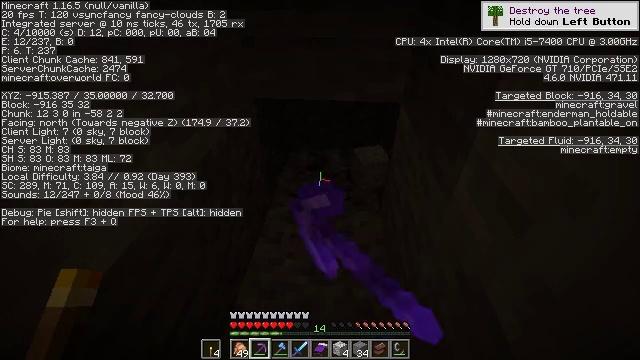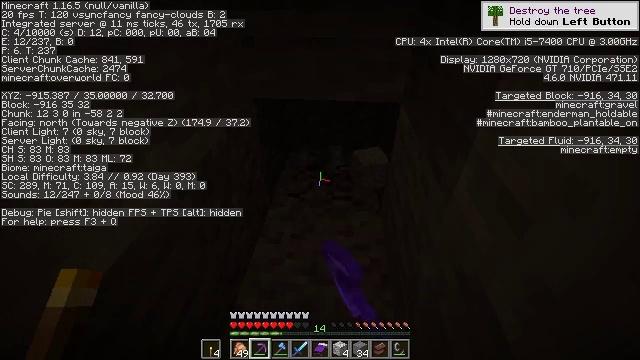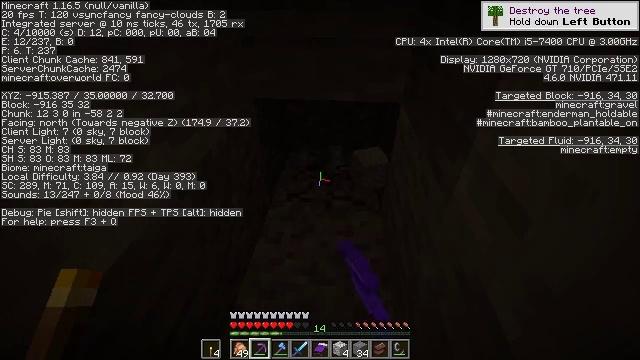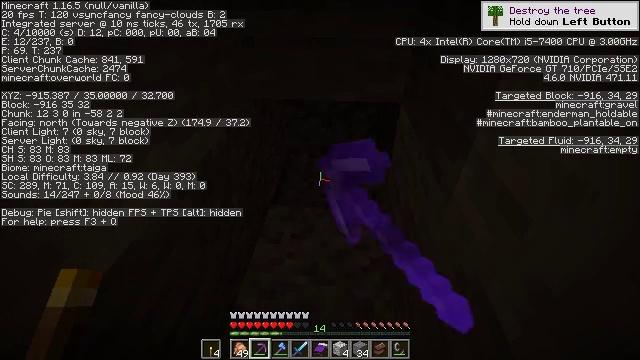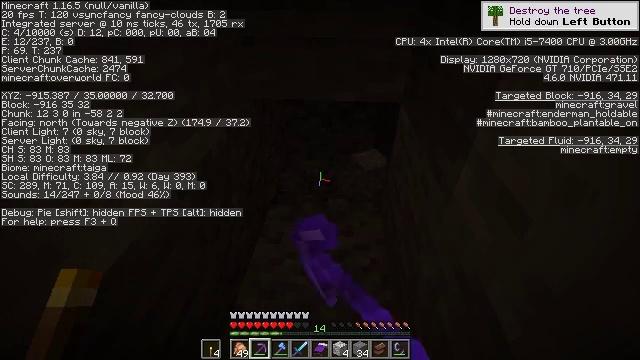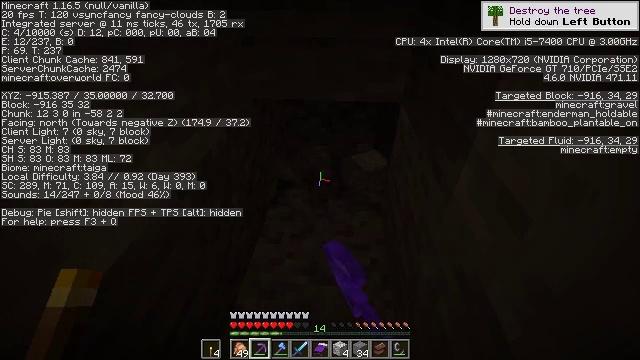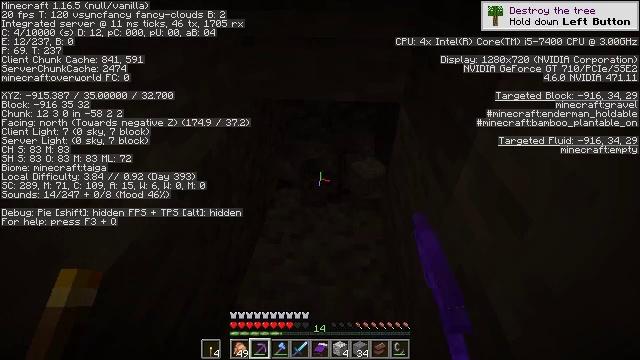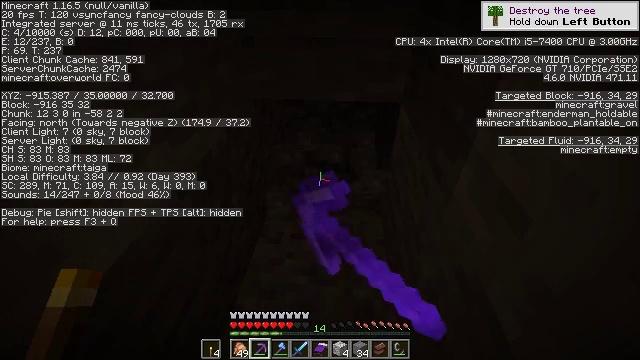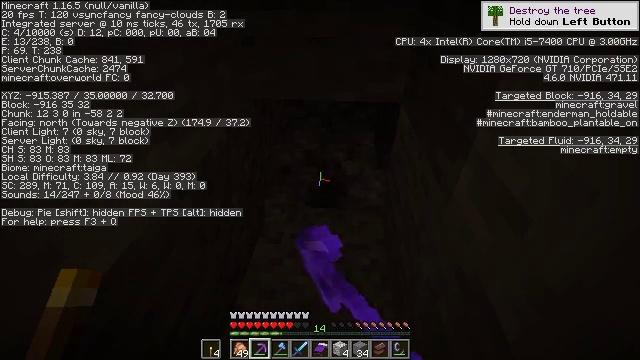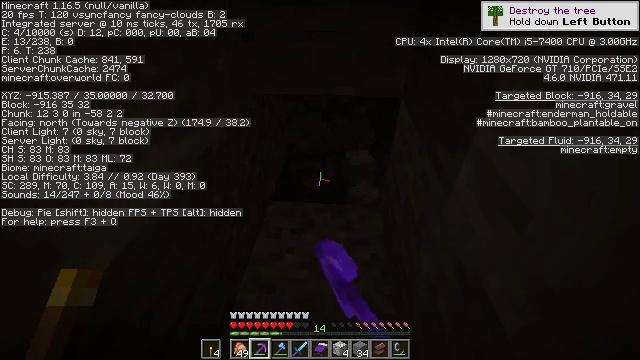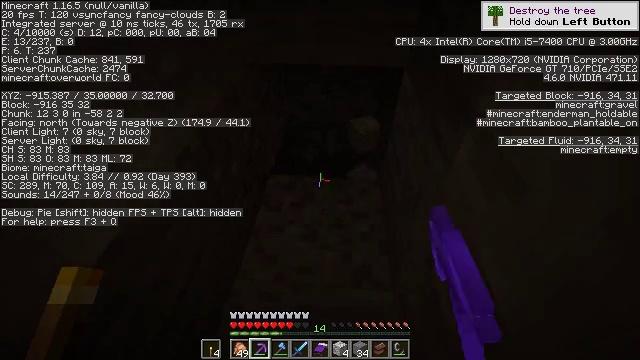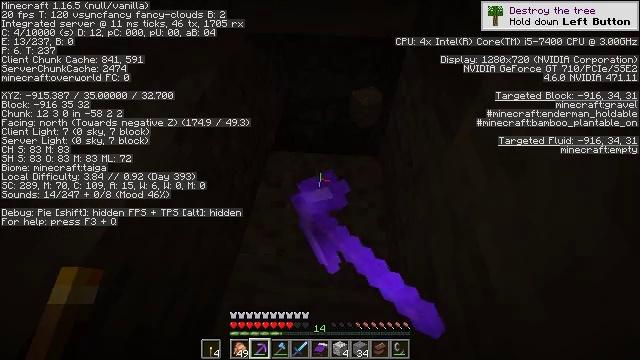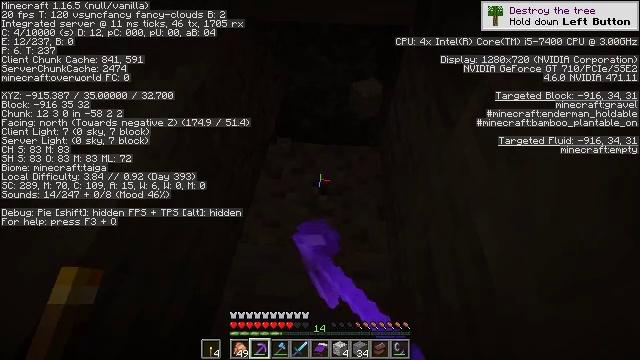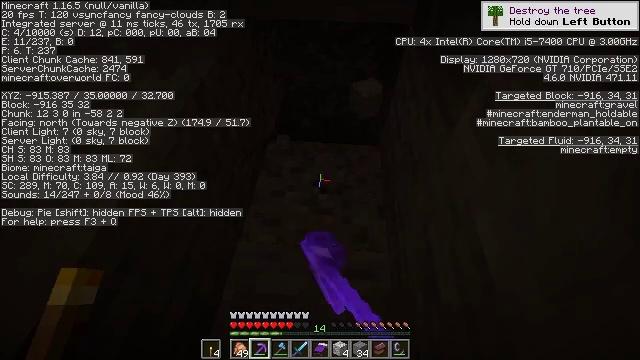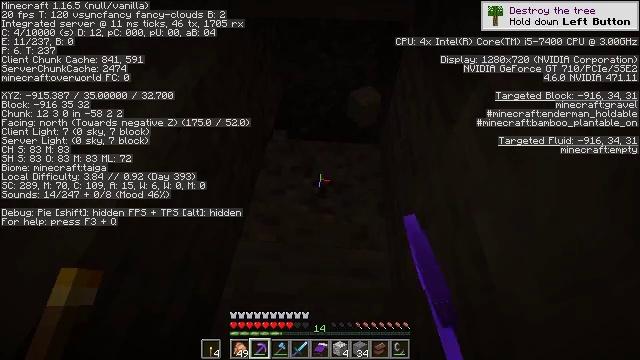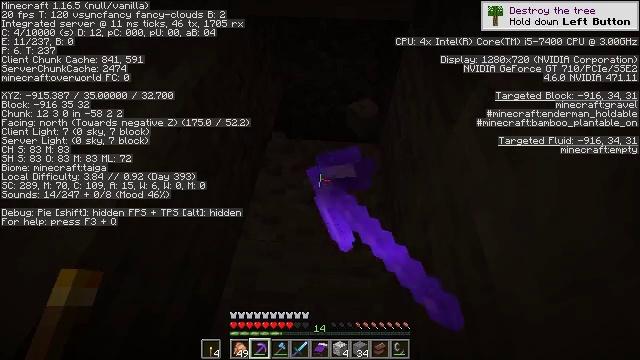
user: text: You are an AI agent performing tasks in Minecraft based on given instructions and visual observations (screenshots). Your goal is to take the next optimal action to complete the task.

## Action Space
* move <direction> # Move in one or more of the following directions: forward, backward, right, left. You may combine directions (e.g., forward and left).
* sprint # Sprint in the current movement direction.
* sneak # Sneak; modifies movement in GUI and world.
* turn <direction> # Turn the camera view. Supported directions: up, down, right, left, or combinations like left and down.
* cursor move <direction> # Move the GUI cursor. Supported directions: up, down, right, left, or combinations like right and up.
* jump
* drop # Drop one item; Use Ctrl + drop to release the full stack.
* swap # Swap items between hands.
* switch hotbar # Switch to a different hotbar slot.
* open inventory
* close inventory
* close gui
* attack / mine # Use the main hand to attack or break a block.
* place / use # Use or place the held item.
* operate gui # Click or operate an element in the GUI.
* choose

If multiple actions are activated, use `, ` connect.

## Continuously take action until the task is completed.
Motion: motion action
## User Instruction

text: Dig through gravel to clear a path.
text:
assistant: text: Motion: attack / mine
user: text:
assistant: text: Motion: attack / mine
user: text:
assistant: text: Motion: attack / mine
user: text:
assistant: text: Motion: attack / mine
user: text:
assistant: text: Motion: attack / mine
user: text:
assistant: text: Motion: attack / mine
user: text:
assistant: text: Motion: attack / mine
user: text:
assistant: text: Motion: attack / mine
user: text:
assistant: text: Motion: turn down, attack / mine
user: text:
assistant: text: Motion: turn down, attack / mine
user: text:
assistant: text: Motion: turn down, attack / mine
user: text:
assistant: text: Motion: turn down, attack / mine
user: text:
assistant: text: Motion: attack / mine
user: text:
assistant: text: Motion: attack / mine
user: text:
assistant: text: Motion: attack / mine
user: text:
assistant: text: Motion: attack / mine
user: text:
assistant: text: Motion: attack / mine
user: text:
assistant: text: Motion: attack / mine
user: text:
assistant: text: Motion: attack / mine
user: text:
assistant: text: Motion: attack / mine
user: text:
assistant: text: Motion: attack / mine
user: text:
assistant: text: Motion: attack / mine
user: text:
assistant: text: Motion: attack / mine
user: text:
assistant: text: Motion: attack / mine
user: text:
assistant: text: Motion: attack / mine
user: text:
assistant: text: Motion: attack / mine
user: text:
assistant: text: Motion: attack / mine
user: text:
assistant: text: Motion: attack / mine
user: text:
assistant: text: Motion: attack / mine
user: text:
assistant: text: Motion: attack / mine